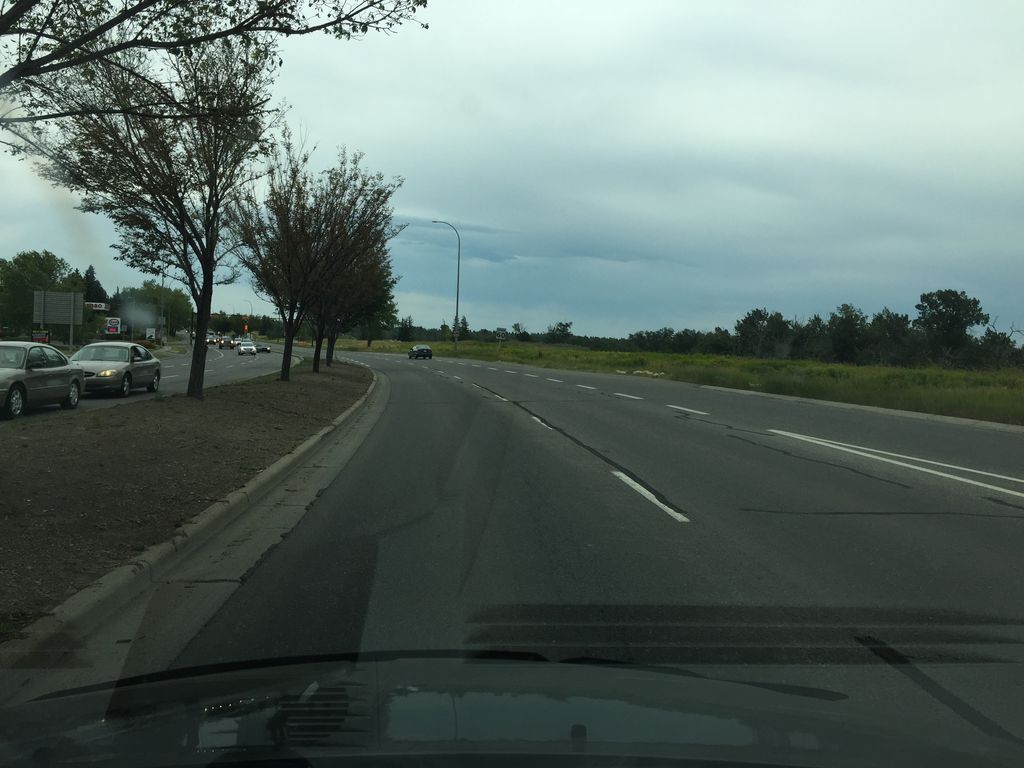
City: calgary